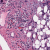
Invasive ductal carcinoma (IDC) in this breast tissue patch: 1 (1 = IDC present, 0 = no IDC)